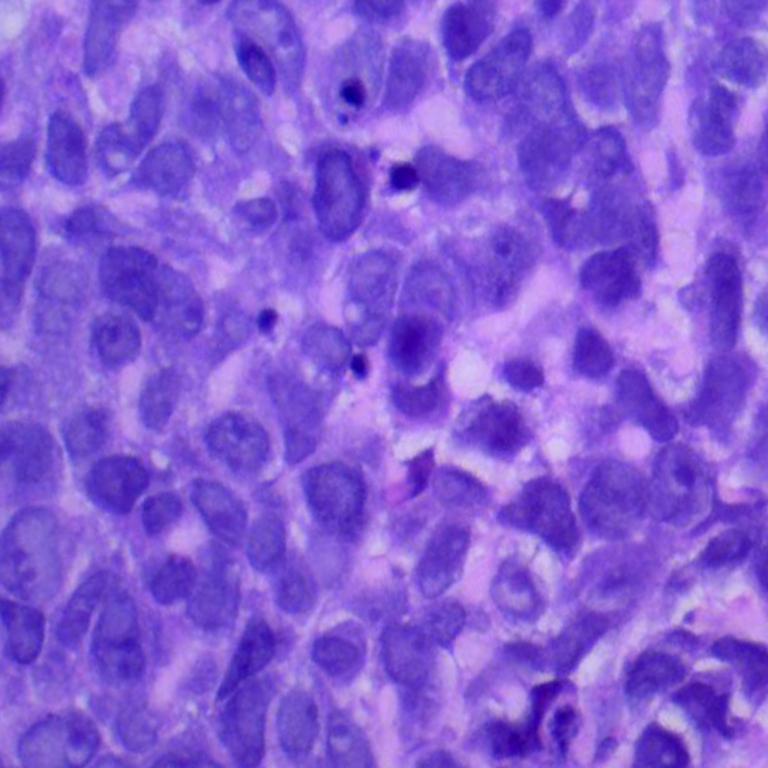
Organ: lung
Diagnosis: squamous carcinomas